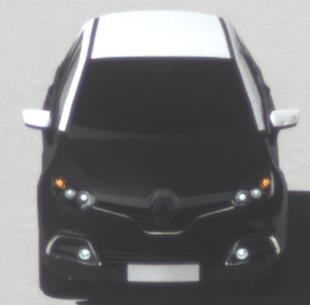
Make: Renault
Model: Captur ENERGY TCe 90
Detailed model: Captur (I)
Model produced from: 2013/06
Model produced until: 2015/05
Doors: 5
Color: black
Road condition: dry road
Daytime: midday
Contrast: high contrast